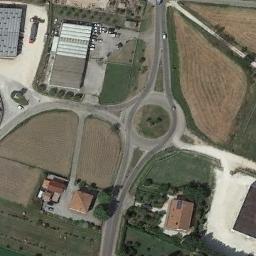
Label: roundabout